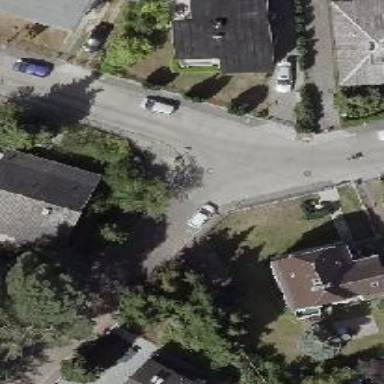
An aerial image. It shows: Residential road with sidewalks on both sides.